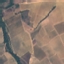
Label: PermanentCrop